Question: I want to create a payment module which is basically identical to the Check/Money Order method, in that when you click the radio button to select it, a bit of information with instructions appears underneath.
I have created a module which works, but I can't get that info to appear underneath. When I enable it, I simply get a blank error page (with no message).
I have the following files inside my module folder:
- - - - -
And frontend-wise I have the following files:
- -
I think the problem lies in my block php files because when I remove the links to them from my Model file the module works. Here's an overview of the files where I think the problem lies:
'''
class Creare_Bacs_Model_Method_Bacs extends Mage_Payment_Model_Method_Abstract
{
protected $_code = 'bacs';
protected $_formBlockType = 'bacs/form_bacs';
protected $_infoBlockType = 'bacs/info_bacs';
public function assignData($data)
{
$details = array();
if ($this->getInstructions()) {
$details['instructions'] = $this->getInstructions();
}
if (!empty($details)) {
$this->getInfoInstance()->setAdditionalData(serialize($details));
}
return $this;
}
public function getInstructions()
{
return $this->getConfigData('instructions');
}
}
'''
'''
class Creare_Bacs_Block_Info_Bacs extends Mage_Payment_Block_Info
{
protected $_instructions;
protected function _construct()
{
parent::_construct();
$this->setTemplate('payment/info/bacs.phtml');
}
public function getInstructions()
{
if (is_null($this->_instructions)) {
$this->_convertAdditionalData();
}
return $this->_instructions;
}
protected function _convertAdditionalData()
{
$details = @unserialize($this->getInfo()->getAdditionalData());
if (is_array($details)) {
$this->_instructions = isset($details['instructions']) ? (string) $details['instructions'] : '';
} else {
$this->_instructions = '';
}
return $this;
}
}
'''
'''
class Creare_Bacs_Block_Form_Bacs extends Mage_Payment_Block_Form
{
protected function _construct()
{
parent::_construct();
$this->setTemplate('payment/form/bacs.phtml');
}
}
'''
Within my system.xml file I have this which brings out the instructions textarea in the picture below:
'''
<instructions translate="label">
<label>Instructions</label>
<frontend_type>textarea</frontend_type>
<sort_order>2</sort_order>
<show_in_default>1</show_in_default>
<show_in_website>1</show_in_website>
<show_in_store>1</show_in_store>
</instructions>
'''

Really not sure what I've done wrong. I don't want this first post to be too long so let me know if any more files are needed. I'm sure that the problem is within the block files I have provided.
Can anyone tell me if I have made an error in creating any of the files I have shown above?
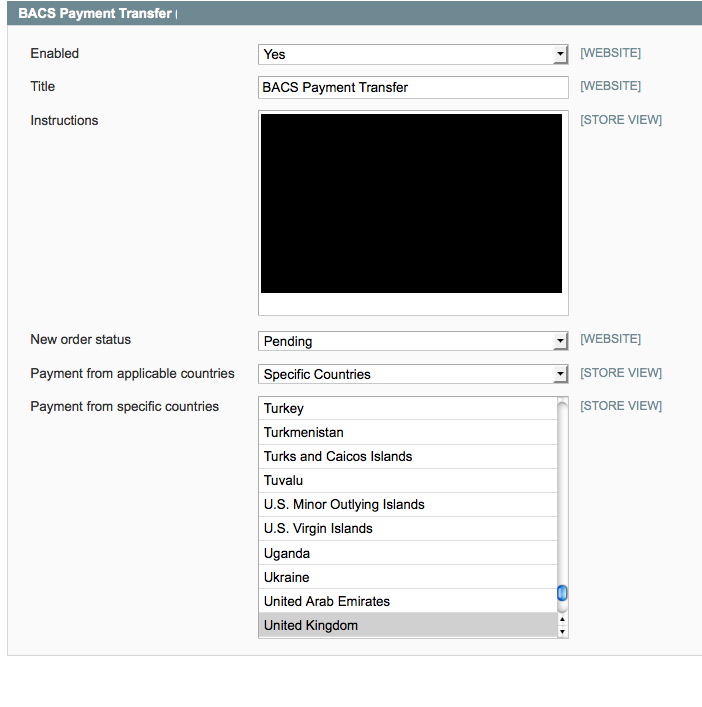
Answer: I'm such a dummy. Forgot to register blocks in config.xml (you would have spotted it Anton S)
'''
<blocks>
<bacs>
<class>Creare_Bacs_Block</class>
</bacs>
</blocks>
'''